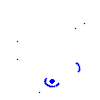
Particle: electron